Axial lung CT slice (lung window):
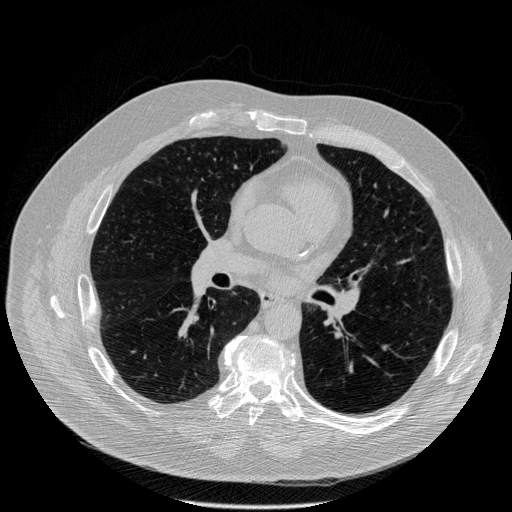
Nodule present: no